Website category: university
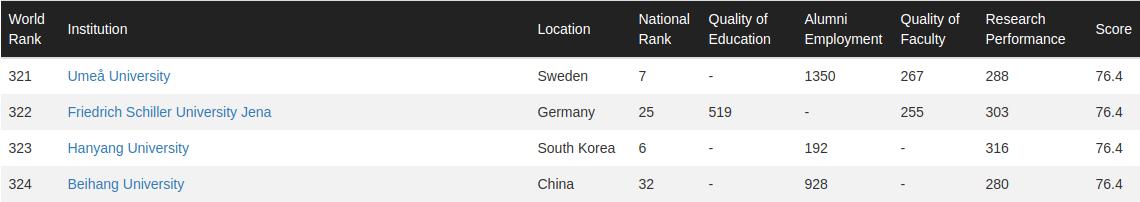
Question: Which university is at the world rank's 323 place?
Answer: Hanyang University

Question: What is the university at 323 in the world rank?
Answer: Hanyang University

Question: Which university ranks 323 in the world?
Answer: Hanyang University

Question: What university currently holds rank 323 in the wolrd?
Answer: Hanyang University

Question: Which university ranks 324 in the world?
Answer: Beihang University

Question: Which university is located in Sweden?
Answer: Umeå University

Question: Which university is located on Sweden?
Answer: Umeå University

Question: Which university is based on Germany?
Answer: Friedrich Schiller University Jena

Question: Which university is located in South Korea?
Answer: Hanyang University

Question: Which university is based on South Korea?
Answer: Hanyang University

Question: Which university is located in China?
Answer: Beihang University

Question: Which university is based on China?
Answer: Beihang University

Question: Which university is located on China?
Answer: Beihang University

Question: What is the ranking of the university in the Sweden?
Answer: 321

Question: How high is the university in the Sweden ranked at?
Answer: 321

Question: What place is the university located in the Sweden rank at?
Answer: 321

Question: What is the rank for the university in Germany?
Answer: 322

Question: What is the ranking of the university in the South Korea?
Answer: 323

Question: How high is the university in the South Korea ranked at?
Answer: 323

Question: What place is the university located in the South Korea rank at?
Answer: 323

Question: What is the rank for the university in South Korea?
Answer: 323

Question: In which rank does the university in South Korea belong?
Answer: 323

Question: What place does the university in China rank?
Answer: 324

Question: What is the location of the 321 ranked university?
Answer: Sweden

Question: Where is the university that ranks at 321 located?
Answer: Sweden

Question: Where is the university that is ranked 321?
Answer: Sweden

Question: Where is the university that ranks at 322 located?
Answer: Germany

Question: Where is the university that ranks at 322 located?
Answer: Germany

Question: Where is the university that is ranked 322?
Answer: Germany

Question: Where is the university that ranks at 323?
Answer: South Korea

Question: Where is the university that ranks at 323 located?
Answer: South Korea

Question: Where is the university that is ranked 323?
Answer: South Korea

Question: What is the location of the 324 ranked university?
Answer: China